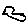
Label: bird